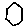
Label: hexagon